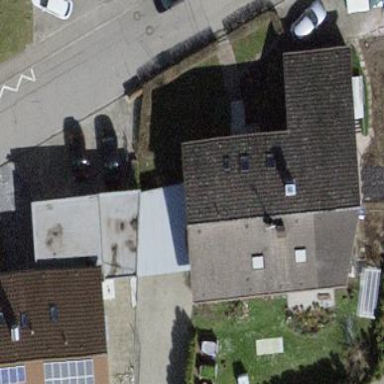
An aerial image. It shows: Detached building with gabled roof.